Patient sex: M
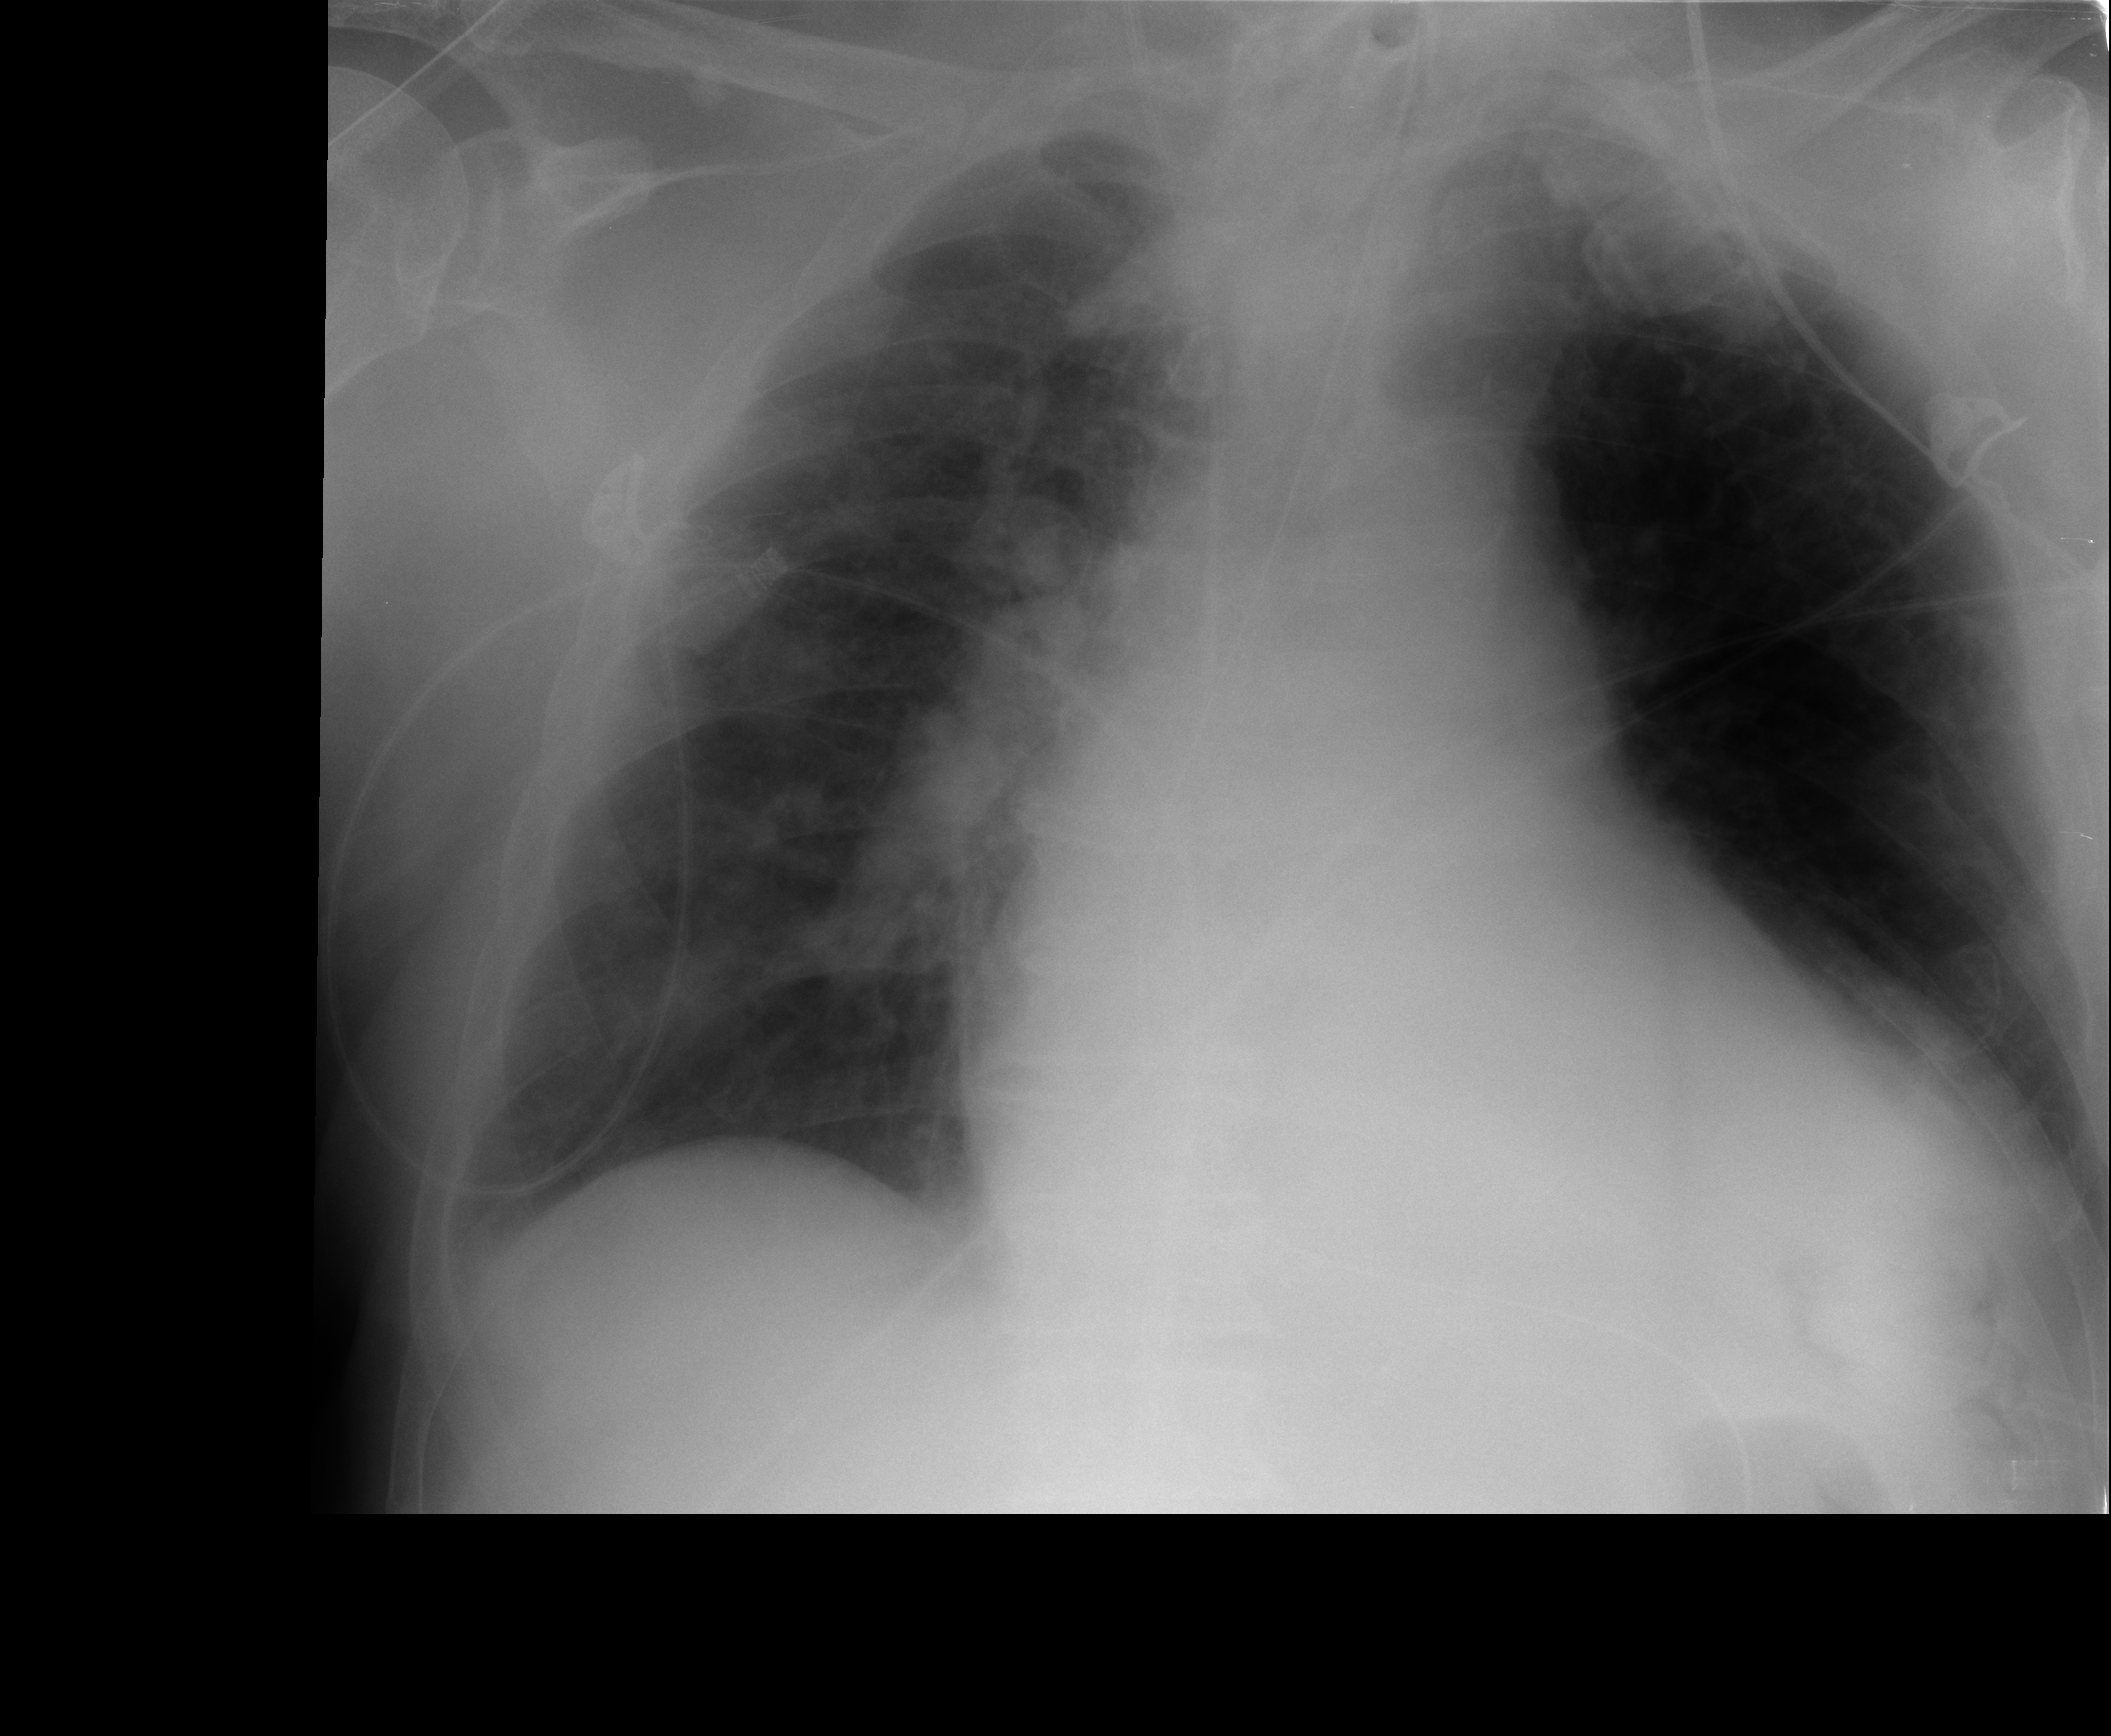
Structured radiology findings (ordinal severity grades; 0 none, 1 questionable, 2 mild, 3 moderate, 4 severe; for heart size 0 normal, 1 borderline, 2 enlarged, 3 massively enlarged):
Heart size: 3
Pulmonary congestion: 1
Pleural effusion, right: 0
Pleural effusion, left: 0
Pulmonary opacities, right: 2
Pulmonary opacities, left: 0
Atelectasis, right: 1
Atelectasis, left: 0